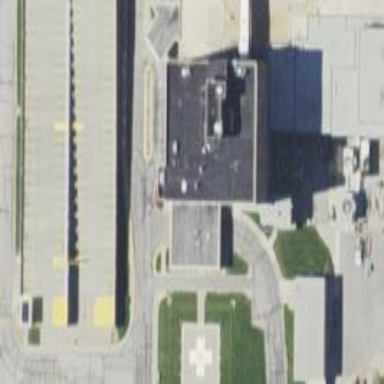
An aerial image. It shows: Hospital building.